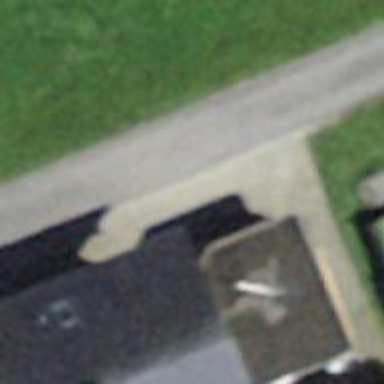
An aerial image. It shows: Part of building with flat gray roof.